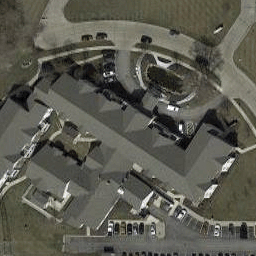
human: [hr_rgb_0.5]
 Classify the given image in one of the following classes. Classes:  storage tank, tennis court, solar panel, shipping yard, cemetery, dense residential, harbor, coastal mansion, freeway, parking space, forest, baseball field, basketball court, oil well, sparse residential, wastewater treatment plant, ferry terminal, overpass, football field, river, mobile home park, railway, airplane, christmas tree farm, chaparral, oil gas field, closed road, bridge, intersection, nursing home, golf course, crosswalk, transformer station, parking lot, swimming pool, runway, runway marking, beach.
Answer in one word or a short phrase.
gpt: nursing home